Aerial crown-view tile of a tropical tree (Barro Colorado Island, Panama), acquired 20241014:
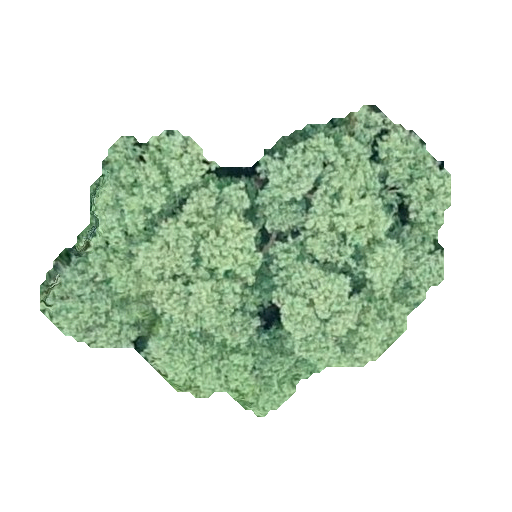
Species: Hieronyma alchorneoides
GBIF accepted scientific name: Hieronyma alchorneoides
Crown area: 129.735 m²